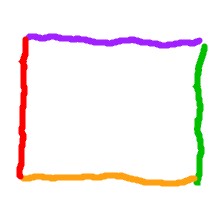
Shape: rectangle